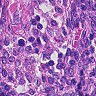
Metastatic tissue present: no